Field crop: maize
Growth stage: 2
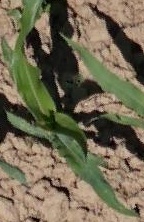
Species: maize